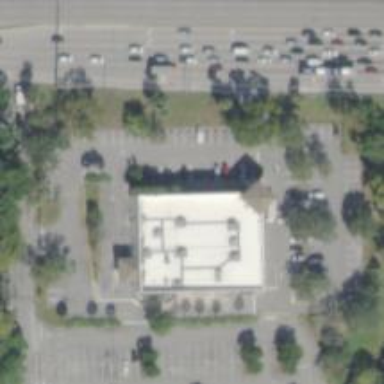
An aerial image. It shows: Pharmacy providing healthcare services.